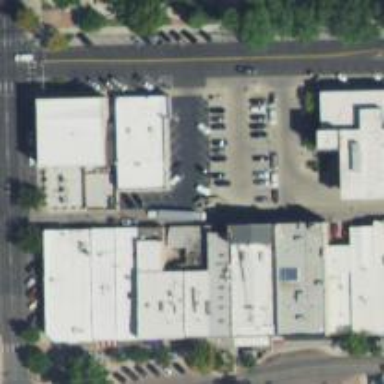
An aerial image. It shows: Parking space.